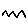
Label: zigzag